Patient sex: F
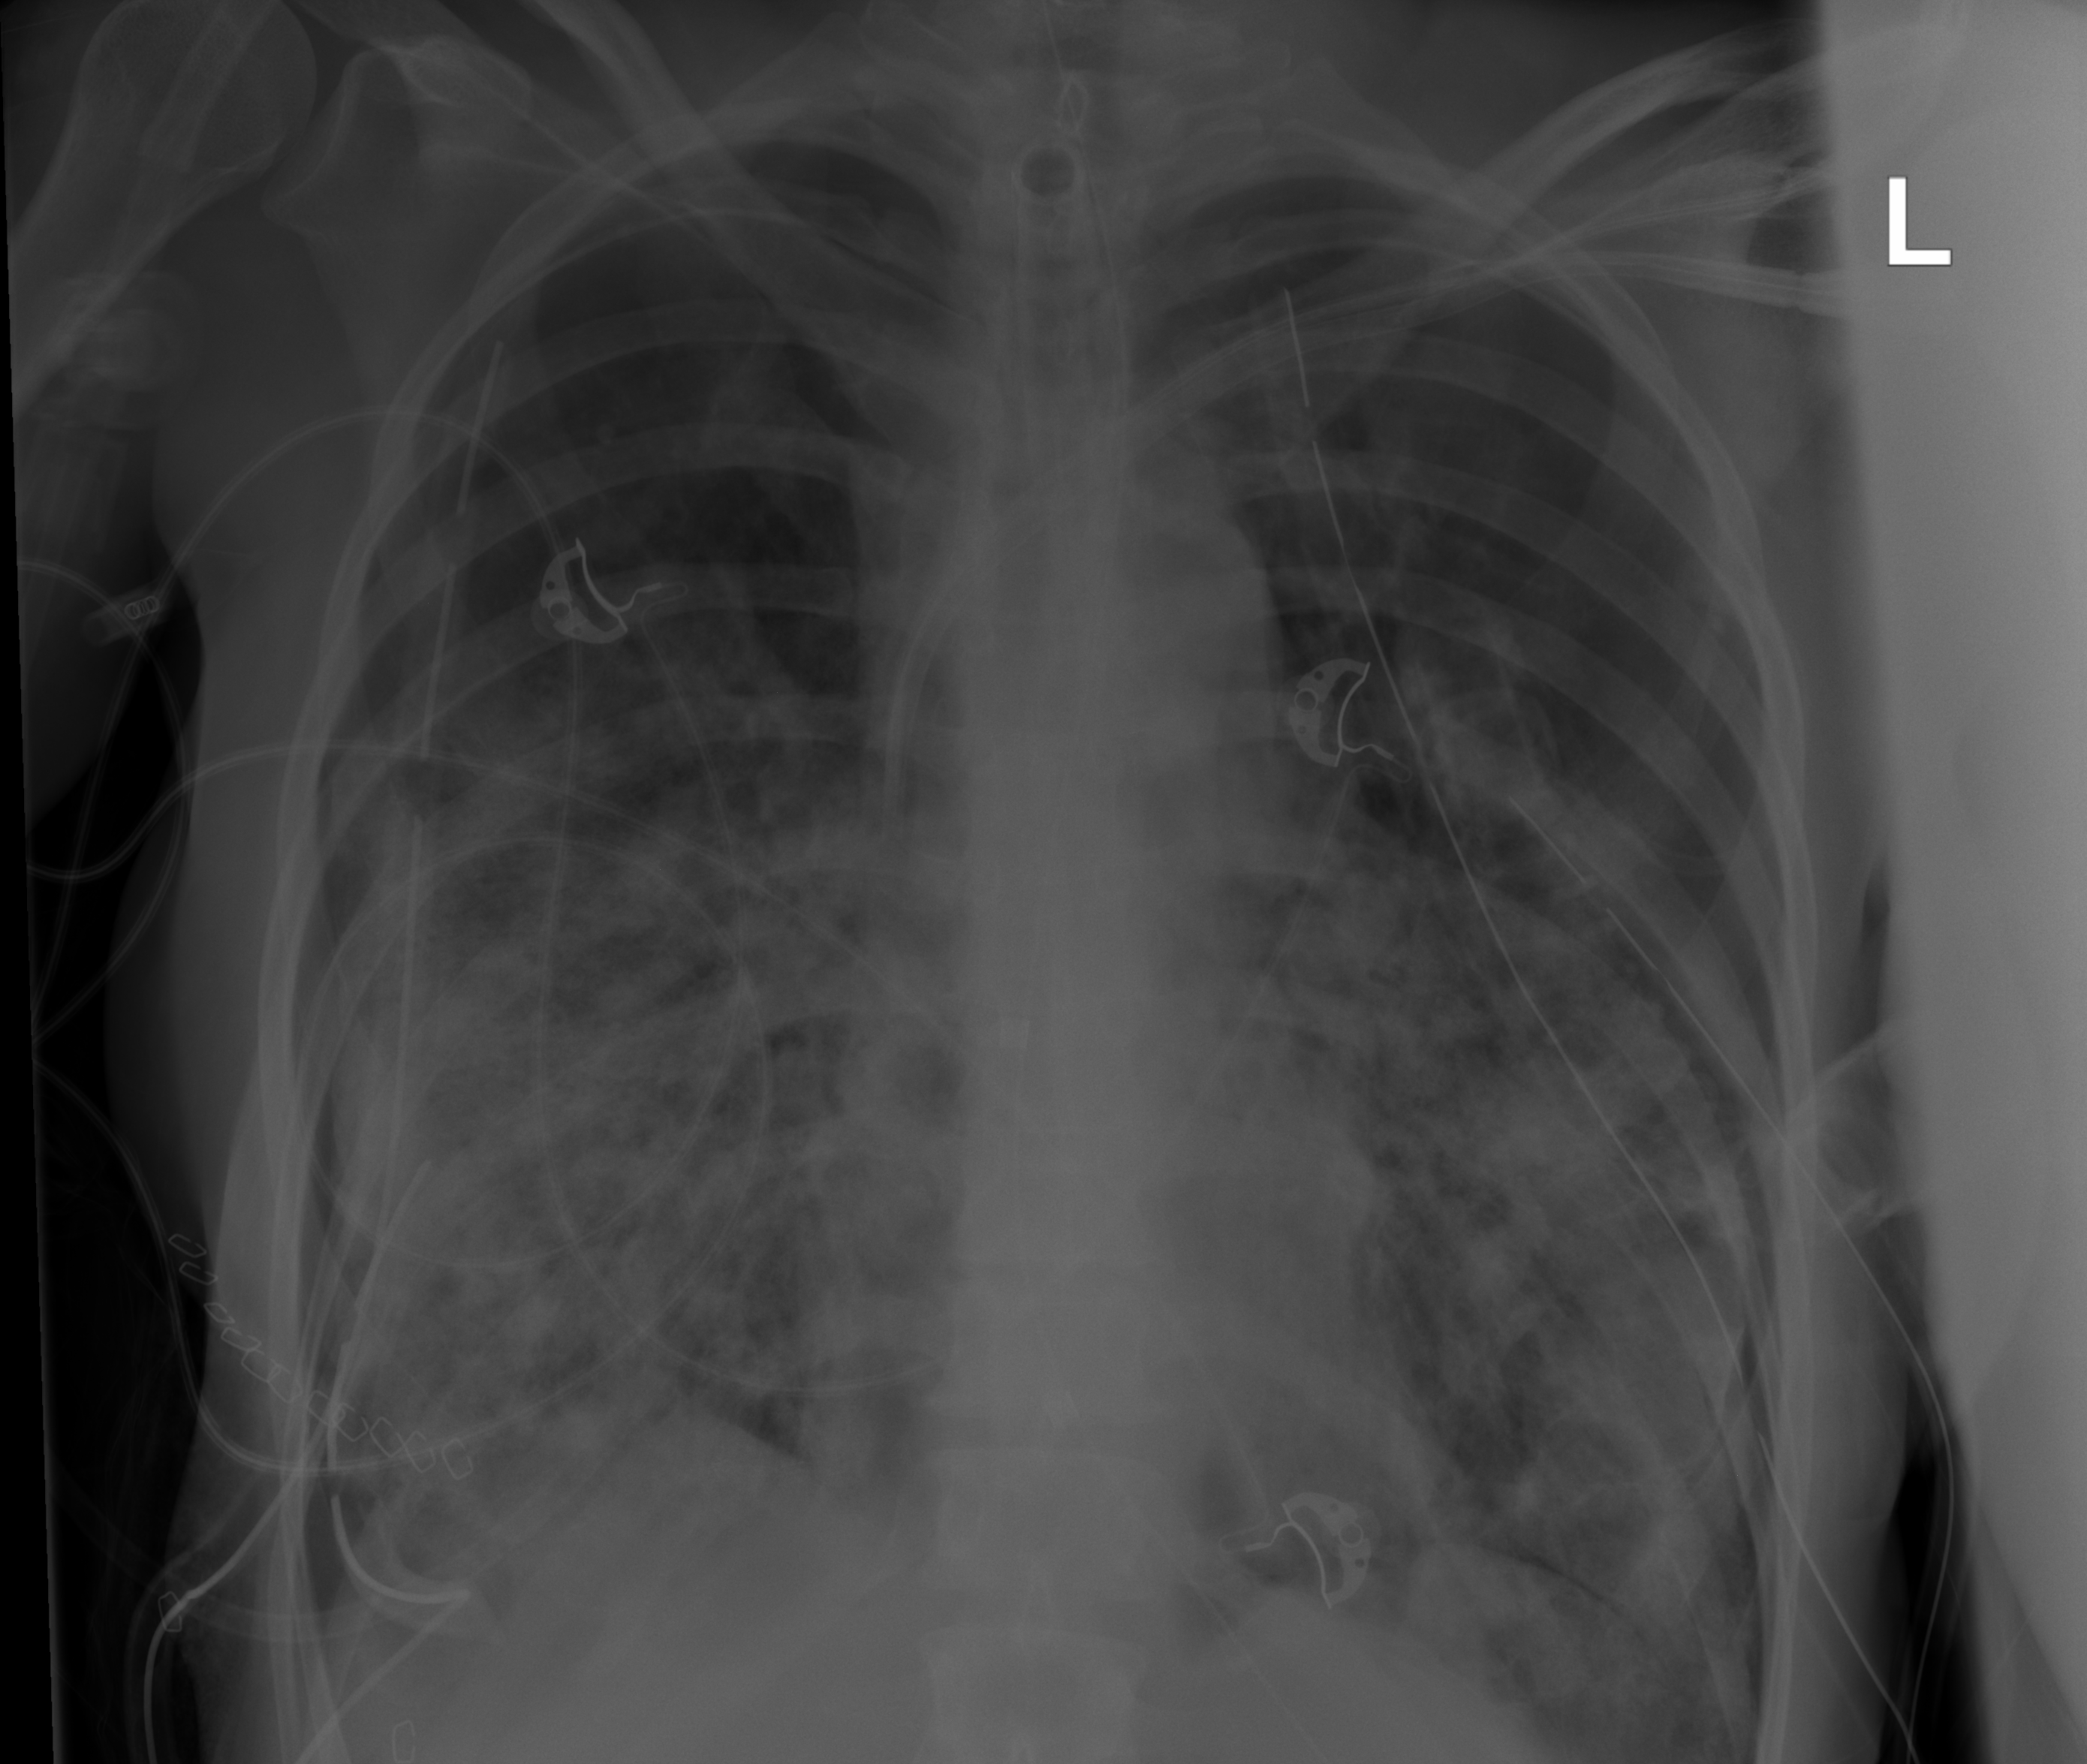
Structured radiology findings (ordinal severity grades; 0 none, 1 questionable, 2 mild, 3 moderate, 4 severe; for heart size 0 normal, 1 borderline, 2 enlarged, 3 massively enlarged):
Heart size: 0
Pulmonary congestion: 0
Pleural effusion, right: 0
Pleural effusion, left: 0
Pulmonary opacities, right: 3
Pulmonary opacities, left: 3
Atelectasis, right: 3
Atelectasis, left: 3